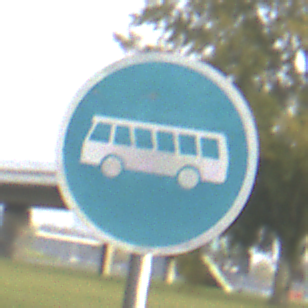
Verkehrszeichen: Busssonderstreifen
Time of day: SunriseSunset
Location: Outdoor (Suburban)
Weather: PartlyCloudy
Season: NotSpecified
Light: Natural